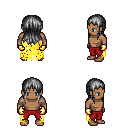
a pixel art fantasy rpg character, male body template, human, dark skin, yellow tattered cape, red pants, gray unkempt hairstyle, gold gloves, four views (front, back, left, right), 2x2 character sprite sheet, small pixel art, hard edges, no anti-aliasing